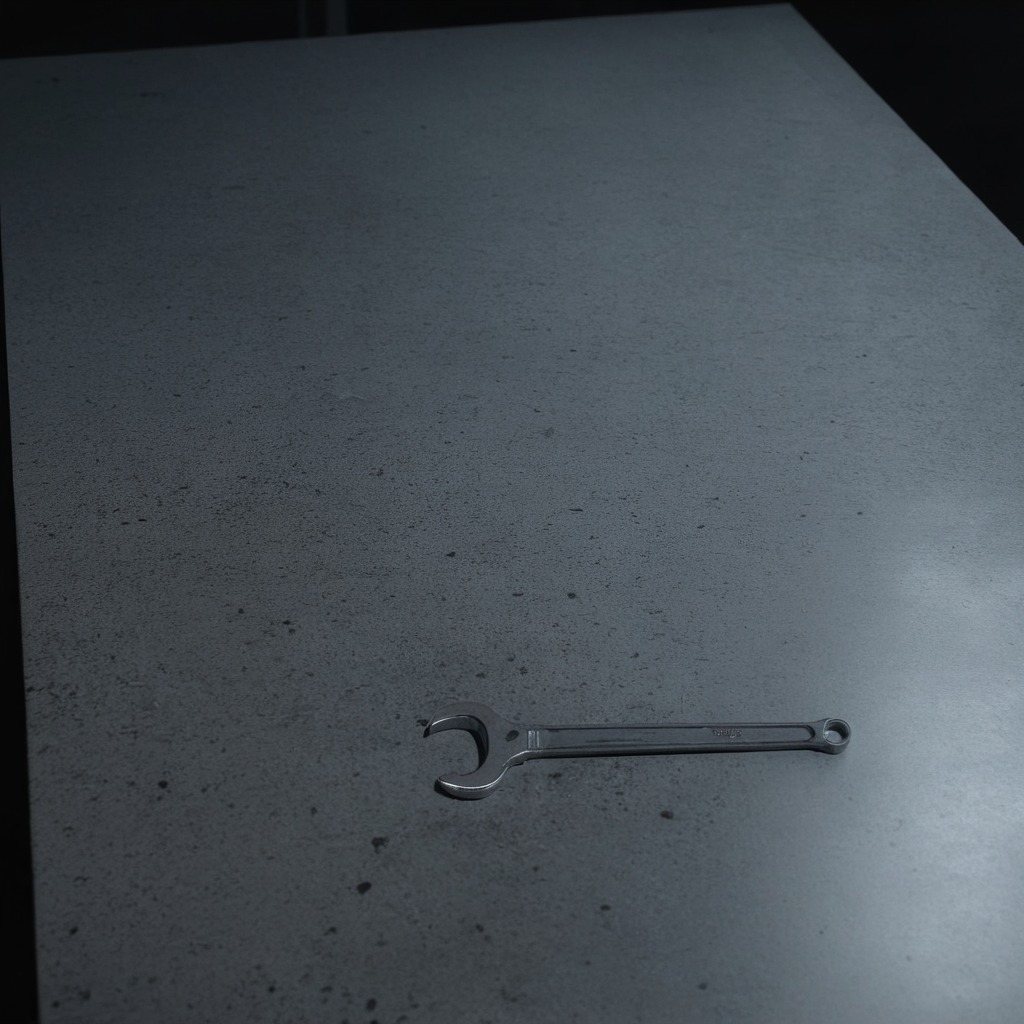
An wrench is lying on the clean granite table inside a workshop at night.